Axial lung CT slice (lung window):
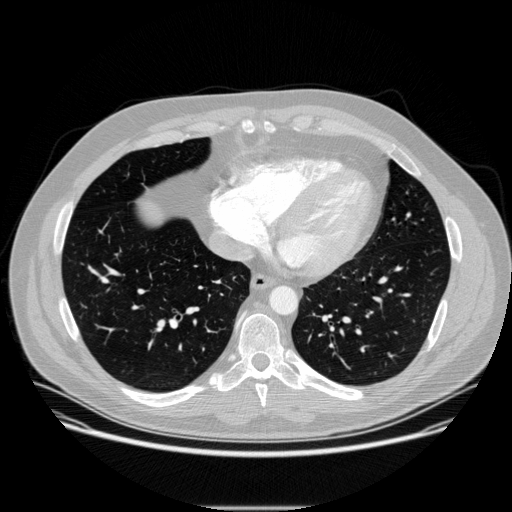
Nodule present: no